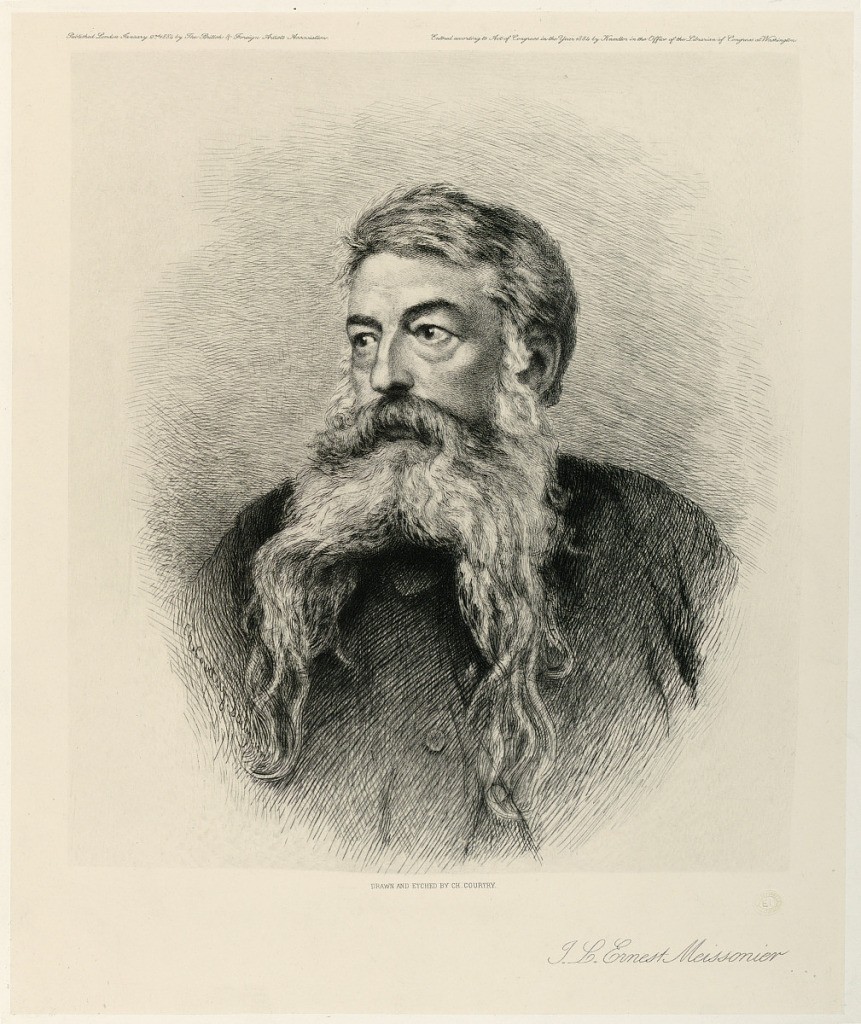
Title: Portrait of Jean Louis Ernest Meissonier
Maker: Charles Courtry, French, 1846 - 1897
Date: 1884
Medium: Etching on paper
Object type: Print
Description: Bust length portrait of the French painter, Jean Louis Ernest Meissonier (1815-1891), wearing a beard which flows in two long streamers, his gaze directed to the left. He is shown facing frontally. Sitter's name below, and at top, publisher's name.